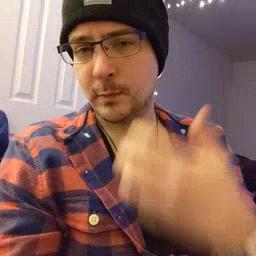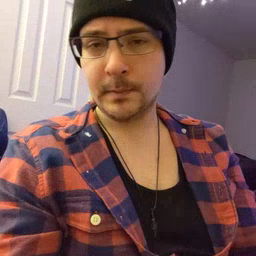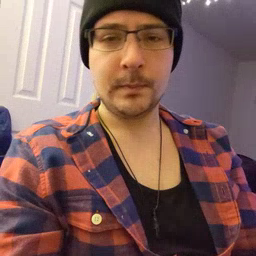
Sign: tiger